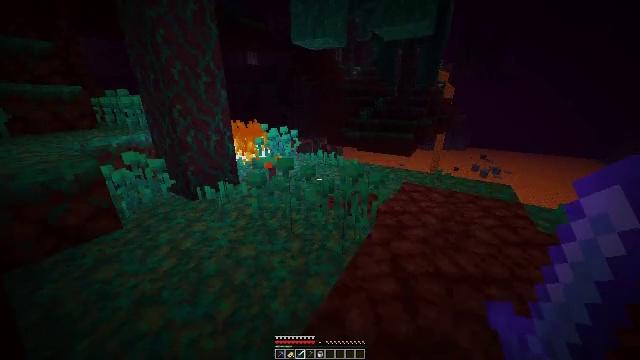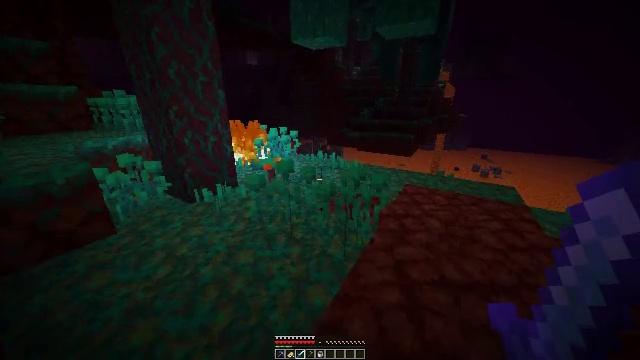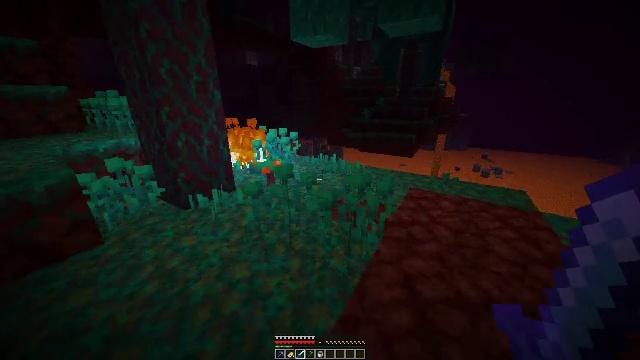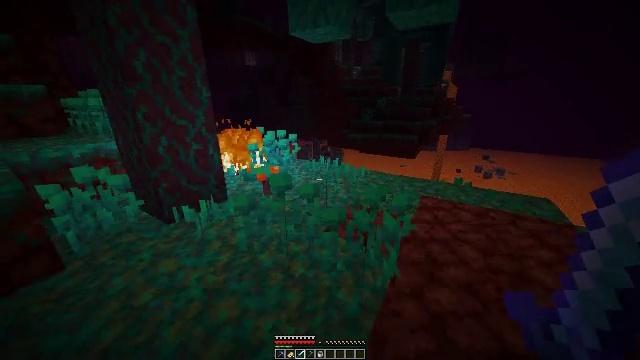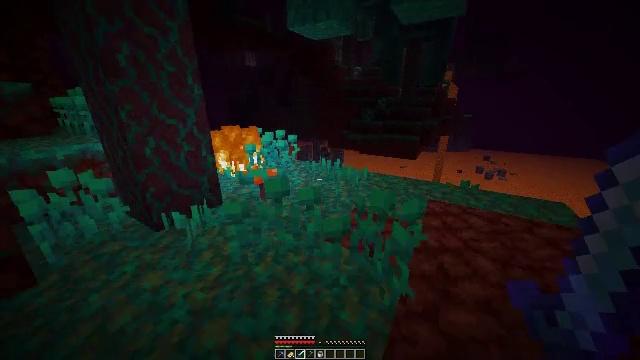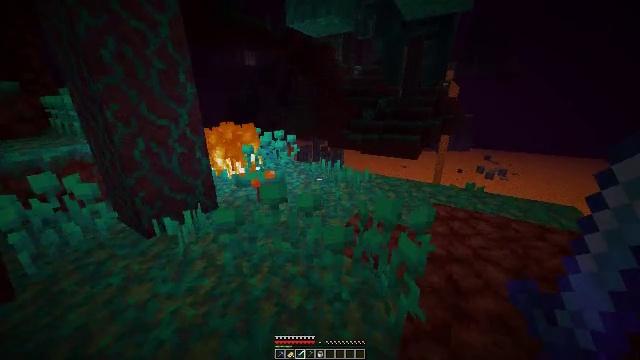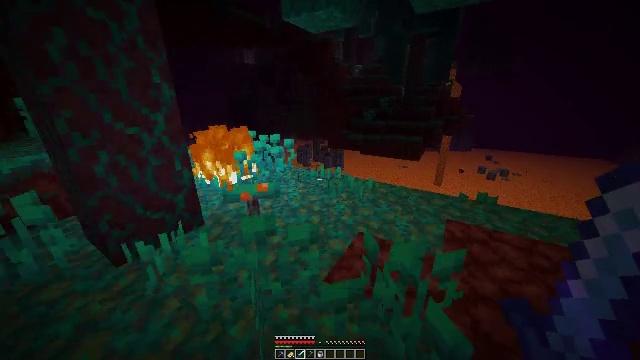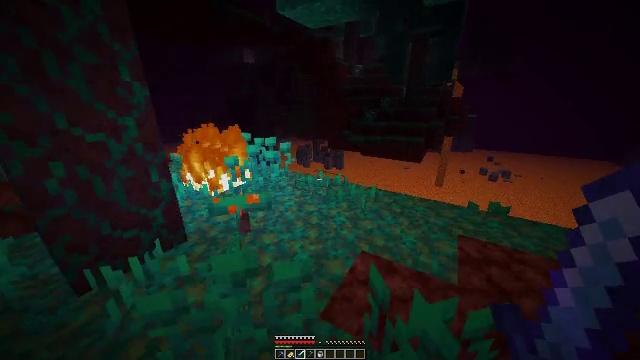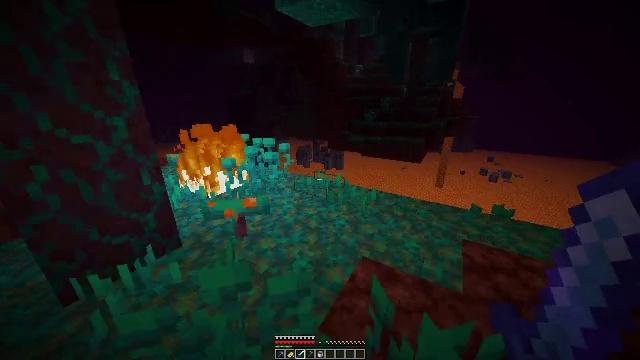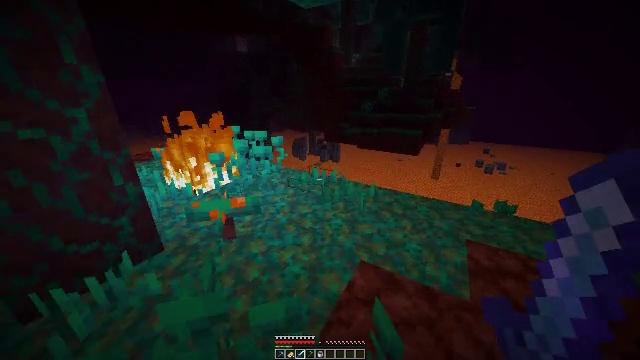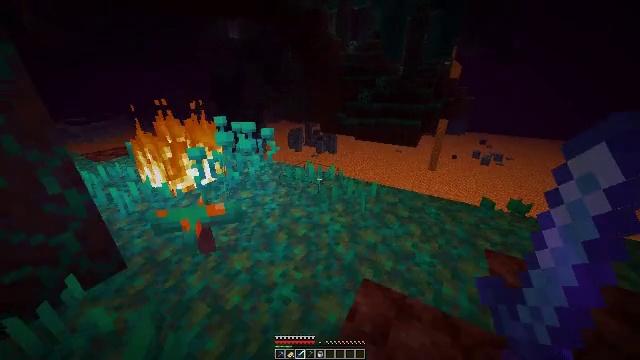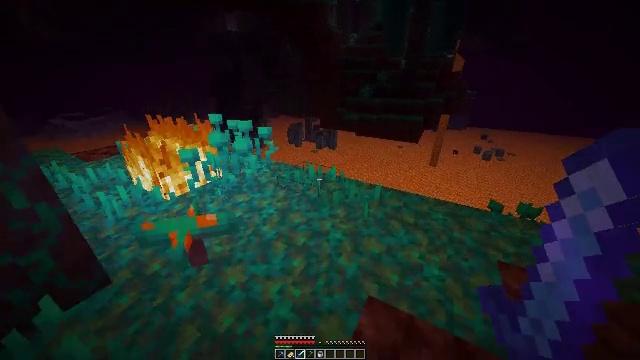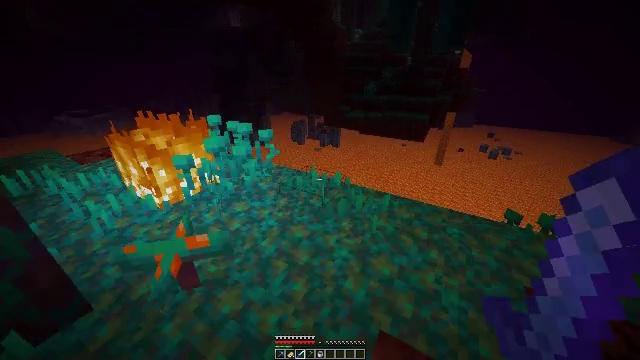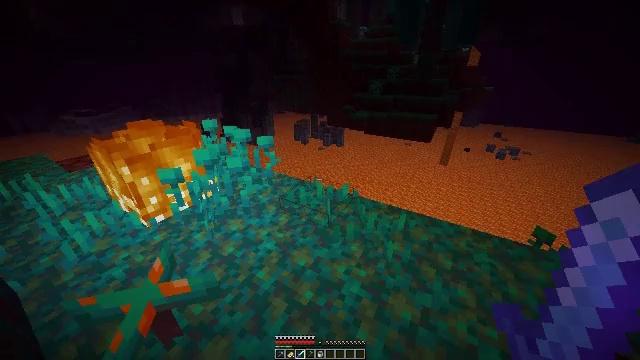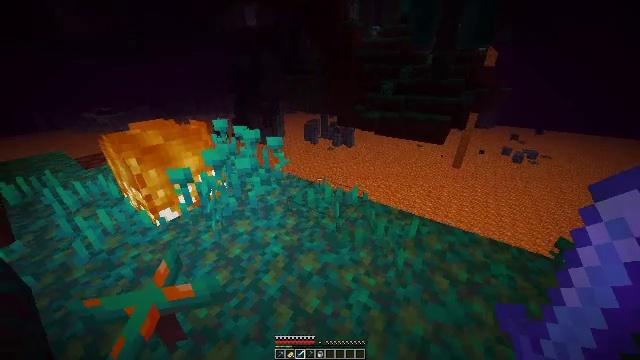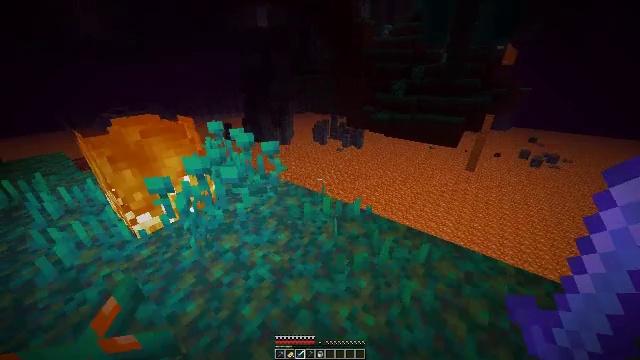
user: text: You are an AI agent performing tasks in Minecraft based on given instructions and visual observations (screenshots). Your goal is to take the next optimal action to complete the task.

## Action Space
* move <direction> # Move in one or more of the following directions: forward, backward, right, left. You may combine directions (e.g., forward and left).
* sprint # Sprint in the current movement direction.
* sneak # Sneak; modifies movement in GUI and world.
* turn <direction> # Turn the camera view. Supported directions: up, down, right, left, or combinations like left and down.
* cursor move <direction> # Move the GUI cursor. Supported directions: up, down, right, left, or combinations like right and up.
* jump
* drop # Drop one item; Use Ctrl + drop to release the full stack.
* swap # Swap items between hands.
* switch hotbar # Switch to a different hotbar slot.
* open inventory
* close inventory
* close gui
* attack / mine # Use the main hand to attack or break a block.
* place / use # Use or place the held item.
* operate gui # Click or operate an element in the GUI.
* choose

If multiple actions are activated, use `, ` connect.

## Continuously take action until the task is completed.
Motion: motion action
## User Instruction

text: Pick up the warped roots from the ground.
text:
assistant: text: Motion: move forward
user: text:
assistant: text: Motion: move forward
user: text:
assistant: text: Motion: move forward
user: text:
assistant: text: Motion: move forward
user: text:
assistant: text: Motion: move forward
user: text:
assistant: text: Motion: move forward
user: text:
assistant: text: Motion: move forward
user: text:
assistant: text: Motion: move forward
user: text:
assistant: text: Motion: move forward, turn right and down
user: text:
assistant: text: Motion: move forward, turn right and down
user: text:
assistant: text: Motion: move forward, turn down
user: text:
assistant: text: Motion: move forward
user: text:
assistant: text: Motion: move forward
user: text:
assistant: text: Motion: move forward and move right, turn left
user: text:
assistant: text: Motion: move forward and move right, turn left
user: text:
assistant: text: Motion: move forward and move right, turn left
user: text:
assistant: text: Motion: move forward and move right, turn left
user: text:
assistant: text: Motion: turn left
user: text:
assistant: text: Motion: turn left
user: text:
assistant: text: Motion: turn left
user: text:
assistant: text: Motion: turn left and up
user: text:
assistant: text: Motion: turn left and up
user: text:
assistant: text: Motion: turn left
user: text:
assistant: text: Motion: attack / mine
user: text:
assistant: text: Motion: attack / mine
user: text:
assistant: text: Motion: move forward, attack / mine
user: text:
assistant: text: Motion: move forward
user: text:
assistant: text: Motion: move forward
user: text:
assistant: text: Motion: no_op